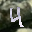
Label: 4